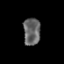
Tissue: prostate
Cell type: Epithelial cells
Senescence score: 0.3318
Nuclear area (px): 460
Mean DAPI intensity: 100.689